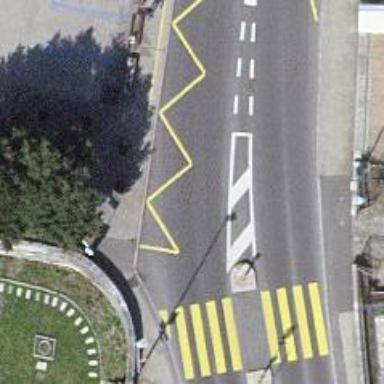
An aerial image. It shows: Bus stop with shelter. It is platform for public transport.